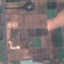
Label: PermanentCrop